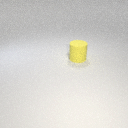
large yellow rubber cylinder